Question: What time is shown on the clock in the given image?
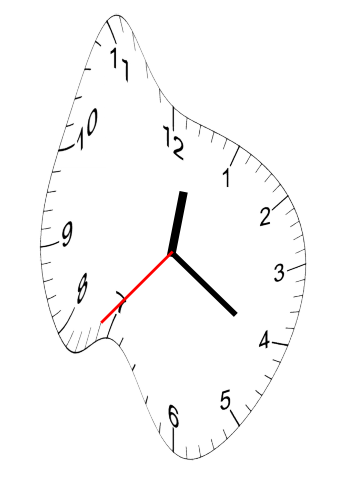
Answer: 12:20:37